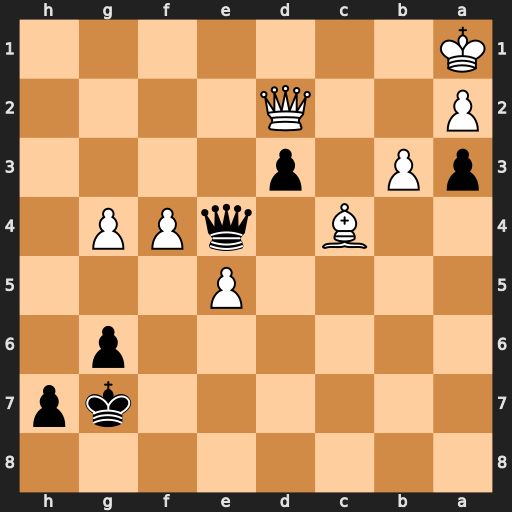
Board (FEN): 8/6kp/6p1/4P3/2B1qPP1/pP1p4/P2Q4/K7
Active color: b
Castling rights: -
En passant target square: -
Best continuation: Qh1+ Qc1 Qxc1#